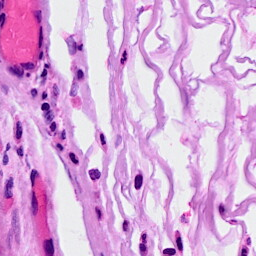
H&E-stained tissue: Breast